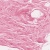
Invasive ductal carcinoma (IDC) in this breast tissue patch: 0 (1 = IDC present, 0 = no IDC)